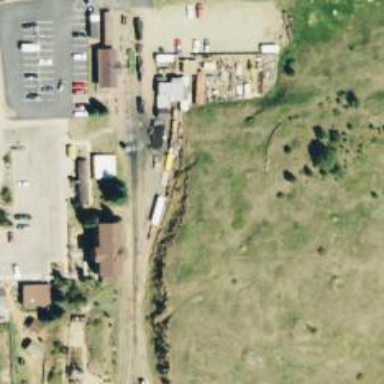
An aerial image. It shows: Preserved railway yard.